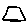
Label: hexagon